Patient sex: M
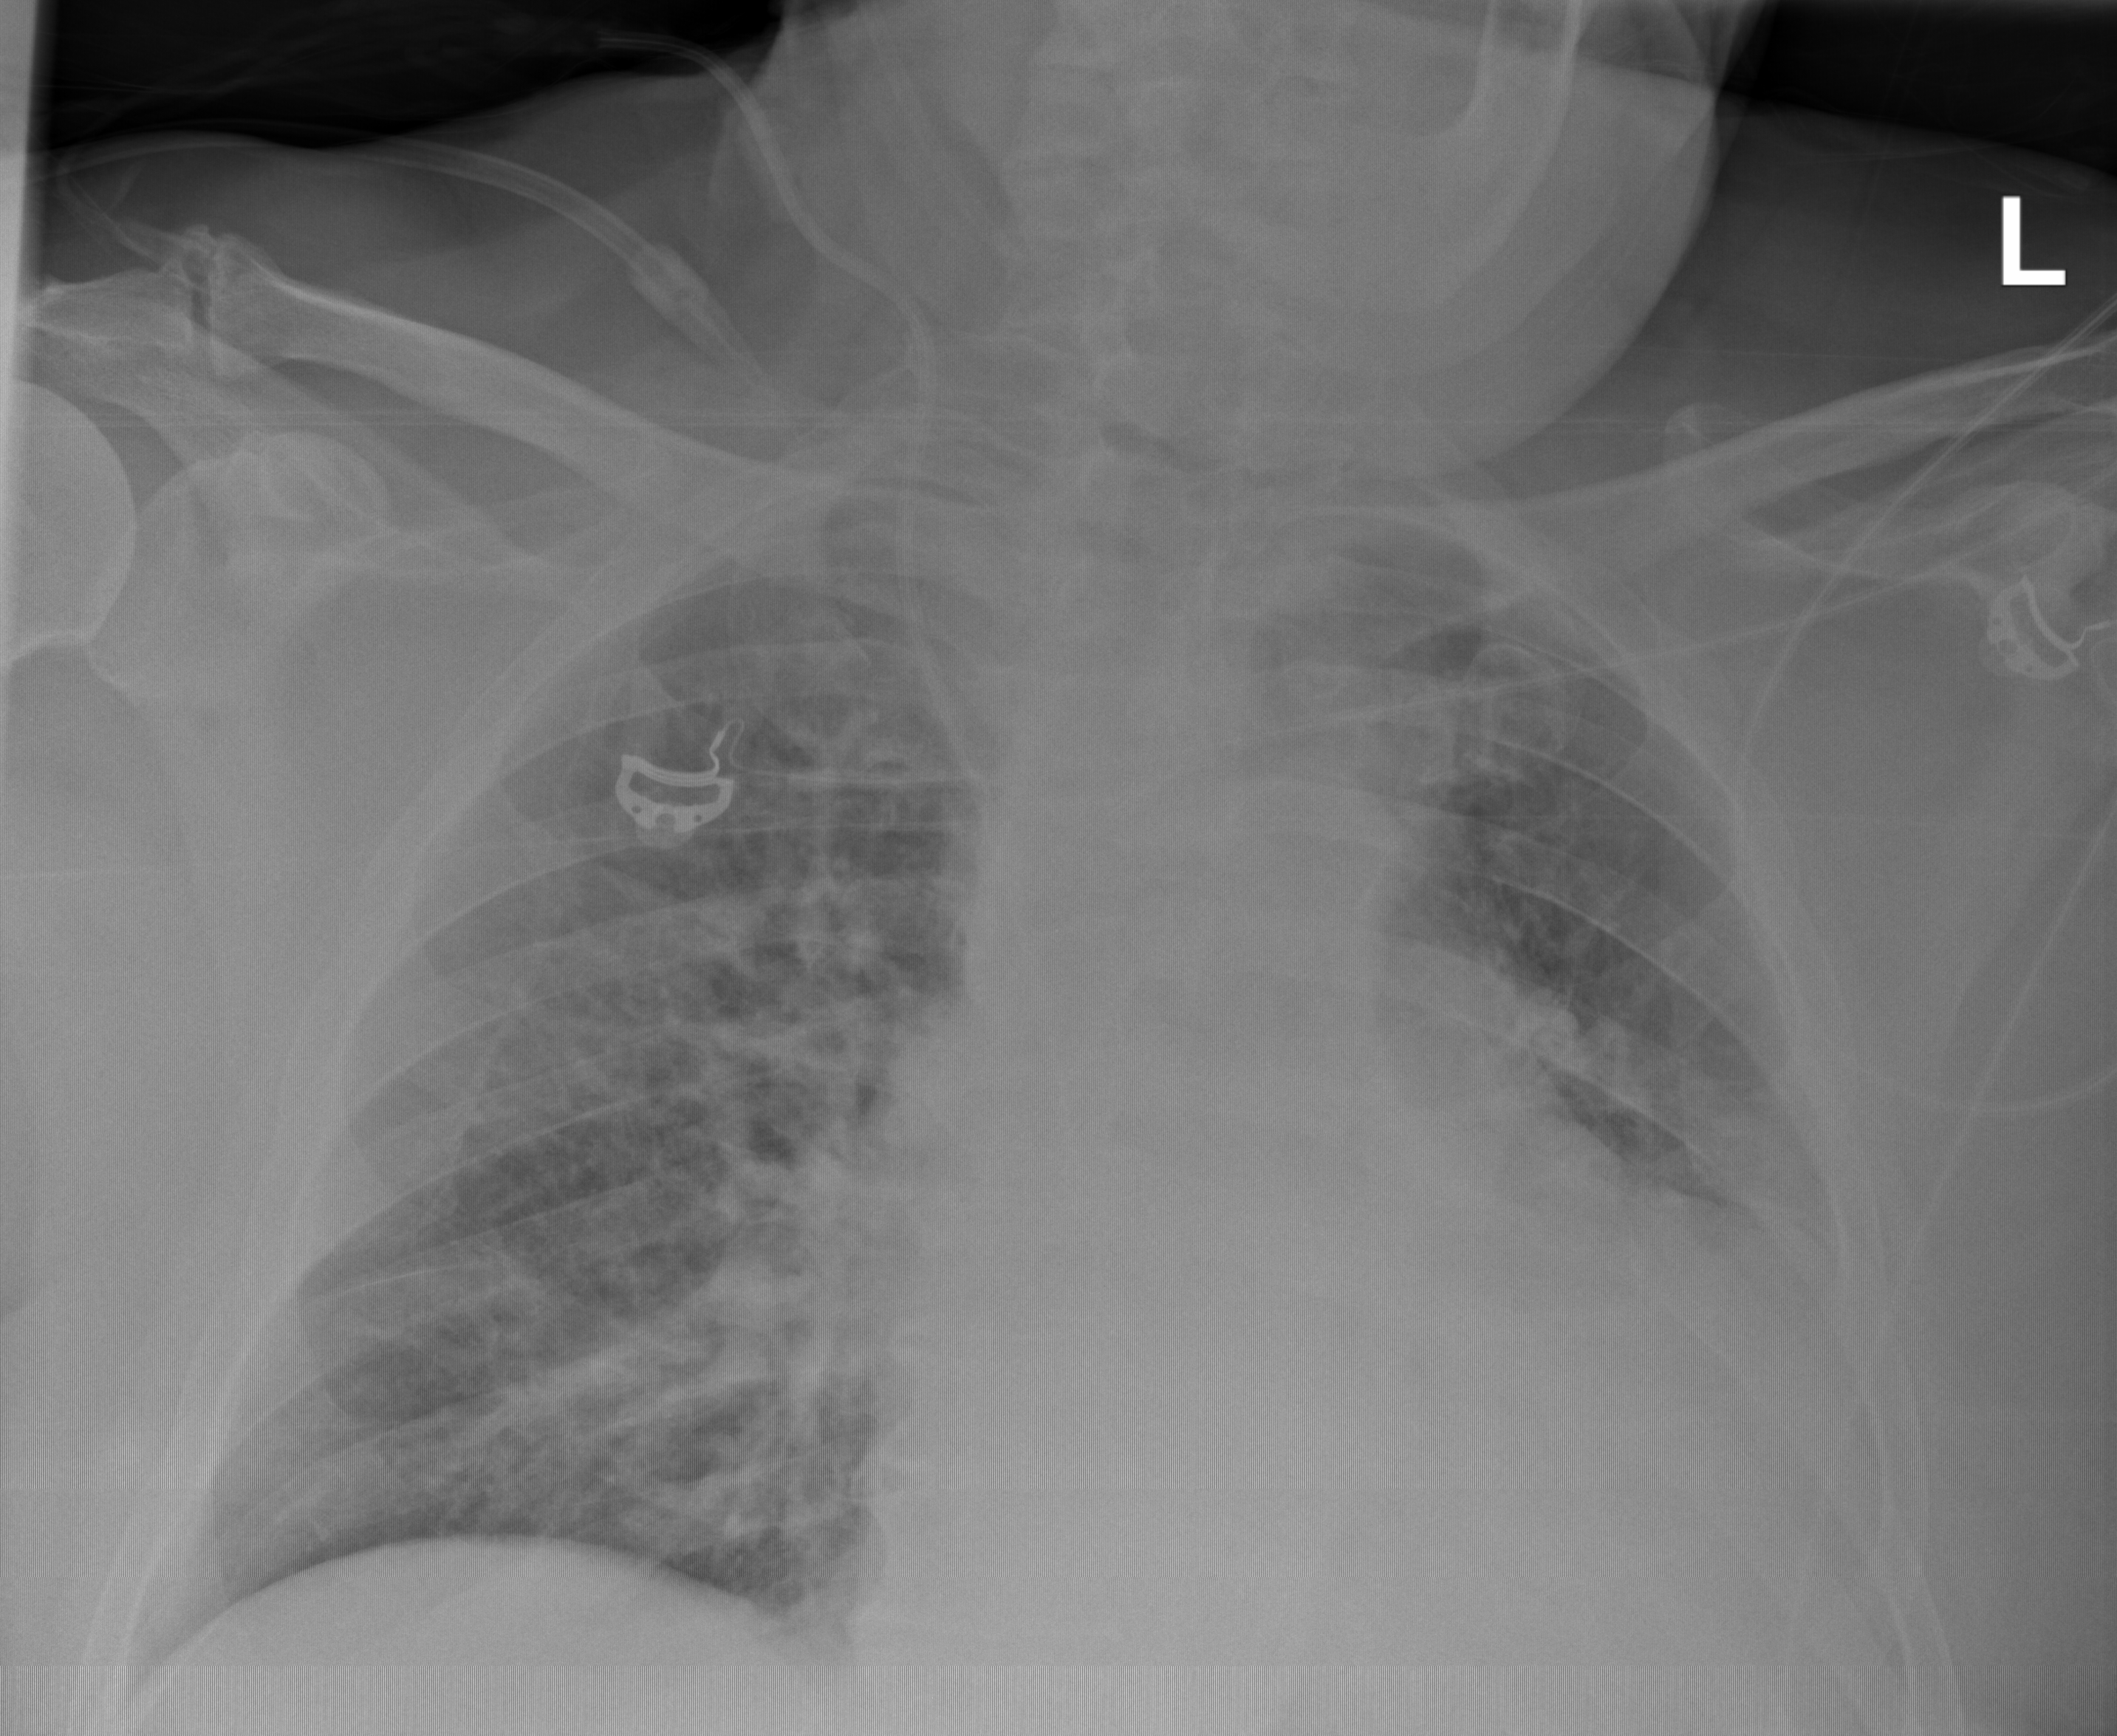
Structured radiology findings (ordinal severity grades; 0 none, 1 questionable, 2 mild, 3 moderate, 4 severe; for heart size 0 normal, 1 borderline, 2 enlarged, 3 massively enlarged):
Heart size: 2
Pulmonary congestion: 3
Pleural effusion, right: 1
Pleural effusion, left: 3
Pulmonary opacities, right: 3
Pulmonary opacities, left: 3
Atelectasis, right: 2
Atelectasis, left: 2